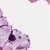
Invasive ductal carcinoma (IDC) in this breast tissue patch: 1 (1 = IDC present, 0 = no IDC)